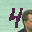
Label: 4